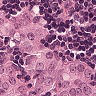
Metastatic tissue present: yes